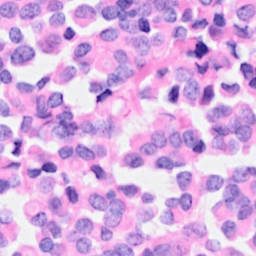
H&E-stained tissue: Breast